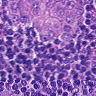
Metastatic tissue present: yes